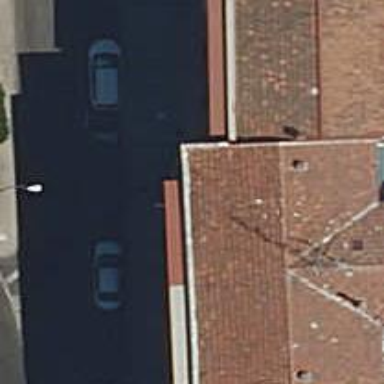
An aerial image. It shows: Car repair shop.